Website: walmart
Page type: address-validator
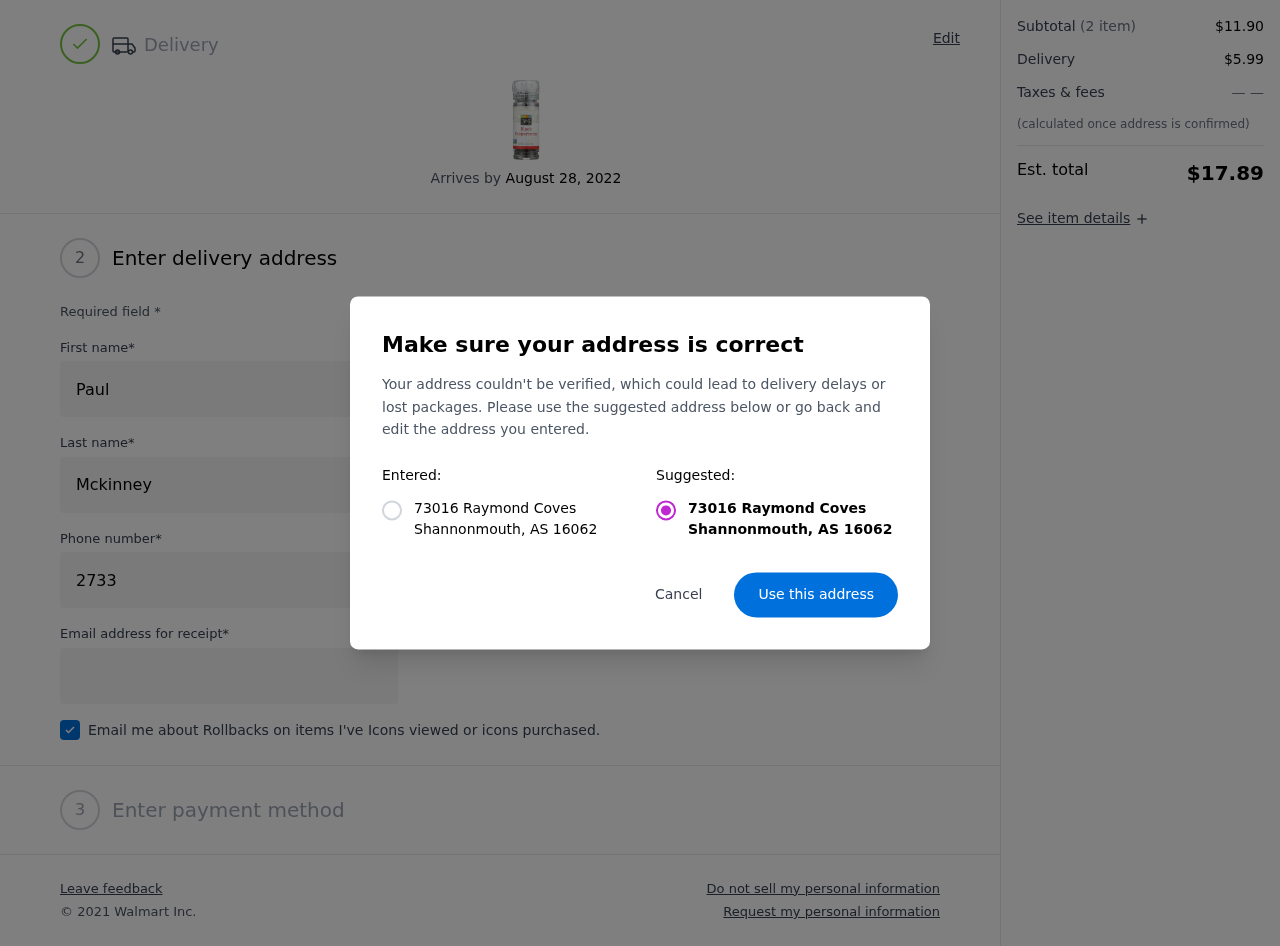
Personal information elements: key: PII_CITY
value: Shannonmouth
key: PII_POSTCODE
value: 16062
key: PII_STATE_ABBR
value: AS
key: PII_STREET
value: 73016 Raymond Coves
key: PII_FIRSTNAME
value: Paul
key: PII_LASTNAME
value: Mckinney
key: PII_STREET2
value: Suite 931
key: PII_PHONE
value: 2733241124
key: PII_EMAIL
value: paul_mckinney@hotmail.com
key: PII_STATE
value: AS
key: PII_POSTCODE_FULL
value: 16062
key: PII_POSTCODE_NUMERIC
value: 16062
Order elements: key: ORDER_DELIVERY_DATE
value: August 28, 2022
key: ORDER_SUBTOTAL
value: $11.90
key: ORDER_SHIPPING_COST
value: $5.99
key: ORDER_TOTAL
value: $17.89